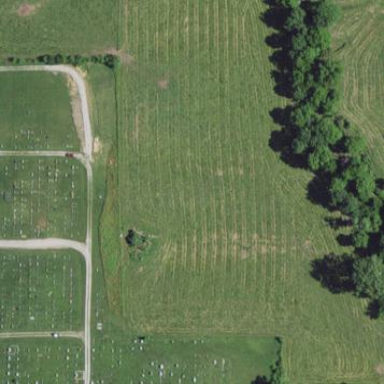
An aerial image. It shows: Cemetery.